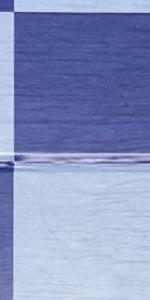
Label: Empty